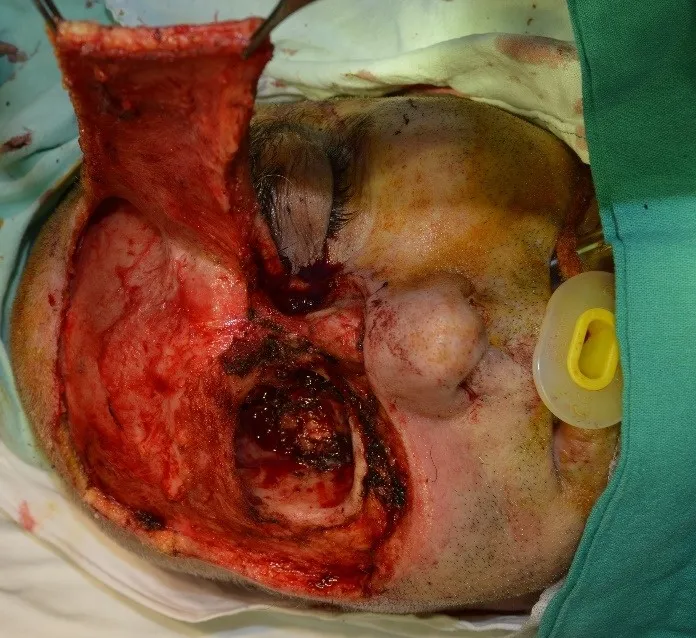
Intraoperative aspect after the excision and dissection of the frontal flap.
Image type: medical_photograph (other_medical_photograph)